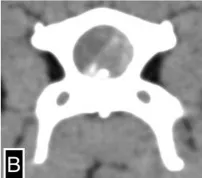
Severe left-sided C5-6 intervertebral disk extrusion. Transverse. CT images of the cervical spine illustrate severe mineral-attenuating extradural material in the left ventral aspect of the vertebral canal centered at C5-6 extending cranially to mid-C5 and caudally to C6-7 and subsequent extradural spinal cord compression. Denotes the axis by which the transverse CT image. Is reconstructed.
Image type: radiology (ct)